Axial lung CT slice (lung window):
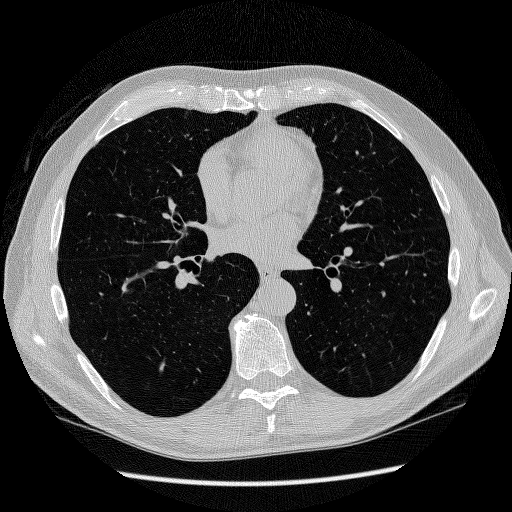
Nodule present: no